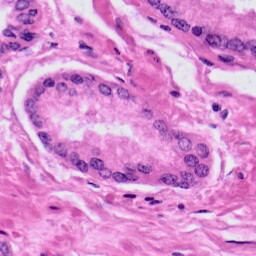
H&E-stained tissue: Prostate